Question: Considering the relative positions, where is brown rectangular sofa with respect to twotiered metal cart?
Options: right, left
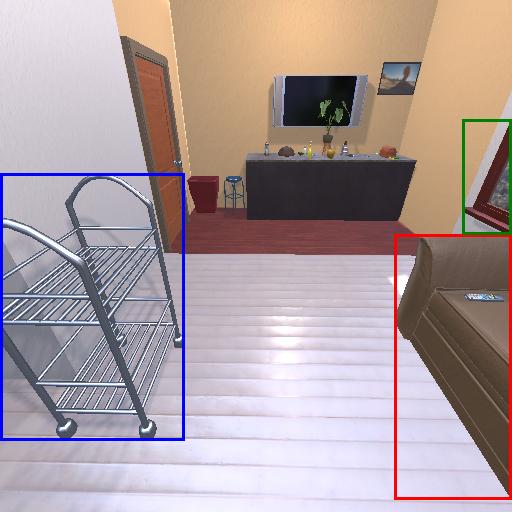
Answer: right